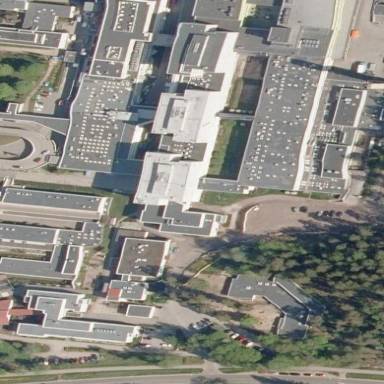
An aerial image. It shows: Healthcare facility identified as hospital.